Question: I am using standalone Eclipse BIRT Designer Version 2.6.1. No matter what I try to configure in setting, there is still very dark background of all tabs in property editor (see screenshot below).
I even tried 'gnome-color-chooser' and enabled everything I could and set red color. This changed almost everything, but tabs remained with dark grey background. Also tried to change Ubuntu theme from Ambience to Radience.
It is quite difficult to work like this. Has anyone seen this? How can I fix it?

Ubuntu 13.10
Eclipse IDE for Java and Report Developers
Version: Juno Service Release 2
Build id: 20130225-0426
Details:
'''
Eclipse IDE for Java and Report Developers
Eclipse Platform 4.2.2.M20130204-1200
Eclipse Platform 4.2.1.v20130118-173121
Eclipse Help System 1.4.1.v20120912-144938
Eclipse RCP 4.2.2.v20130129
Equinox p2 Provisioning for IDEs. 2.2.0.v20121212
EPP Reporting Feature 1.5.2.20130211-182
'''
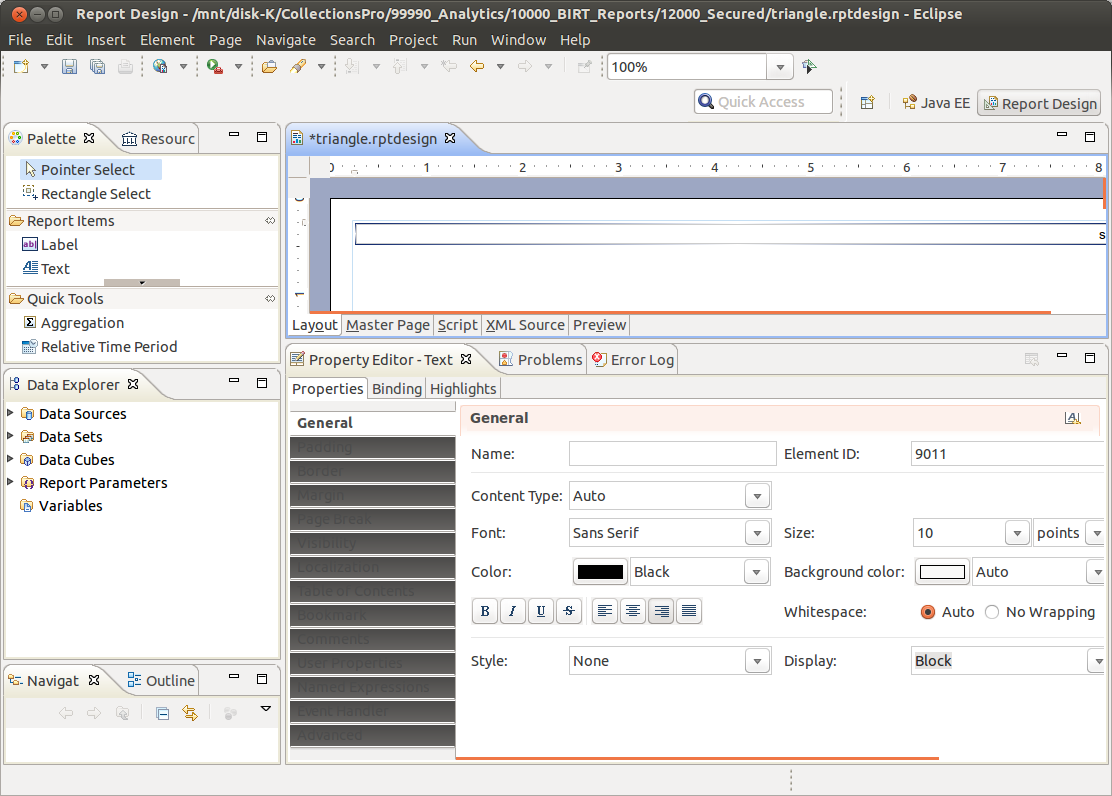
Answer: You can use GTK themes. For Gnome 3 Flashback I use clearlooks, but you can use <URL> for dark colors.
To make Eclipse using it, create script with name like eclisec.sh with following command:
'''
GTK2_RC_FILES=$HOME/.themes/<your-theme-gtkrc-file> exec ./eclipse
'''
and place your theme to $HOME/.themes/.
You can see my eclipse with GnomishDark theme <URL>.
Also take a look at this <URL>.